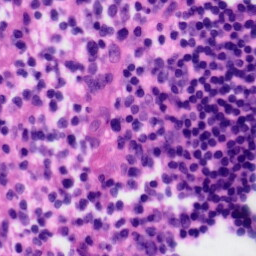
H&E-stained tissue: Tonsil